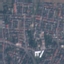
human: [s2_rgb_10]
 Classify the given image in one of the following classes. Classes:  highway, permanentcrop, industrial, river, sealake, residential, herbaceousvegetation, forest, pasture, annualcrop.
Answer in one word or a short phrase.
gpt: Residential